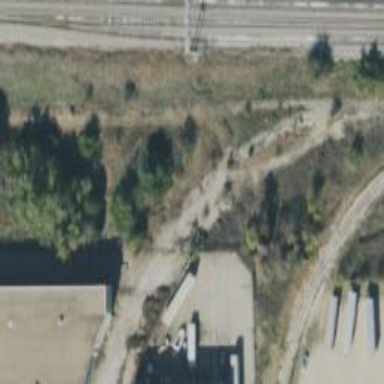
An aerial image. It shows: Abandoned railway spur.